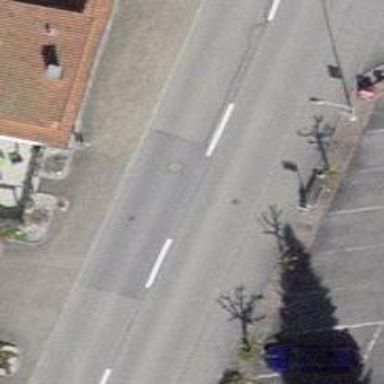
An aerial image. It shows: Public transport stop position.